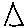
Label: triangle